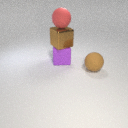
large red rubber sphere above large purple rubber cube